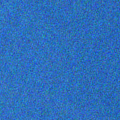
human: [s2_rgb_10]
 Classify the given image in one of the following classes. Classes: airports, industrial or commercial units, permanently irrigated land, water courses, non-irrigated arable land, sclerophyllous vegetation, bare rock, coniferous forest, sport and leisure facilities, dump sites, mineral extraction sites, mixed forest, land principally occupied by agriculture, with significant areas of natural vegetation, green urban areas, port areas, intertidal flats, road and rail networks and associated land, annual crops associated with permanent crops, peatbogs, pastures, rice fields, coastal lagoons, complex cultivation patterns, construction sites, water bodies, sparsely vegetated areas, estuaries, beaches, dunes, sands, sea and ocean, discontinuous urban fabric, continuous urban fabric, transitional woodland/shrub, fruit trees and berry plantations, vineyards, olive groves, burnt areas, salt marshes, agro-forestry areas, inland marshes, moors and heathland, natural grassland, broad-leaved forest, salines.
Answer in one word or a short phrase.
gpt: sea and ocean